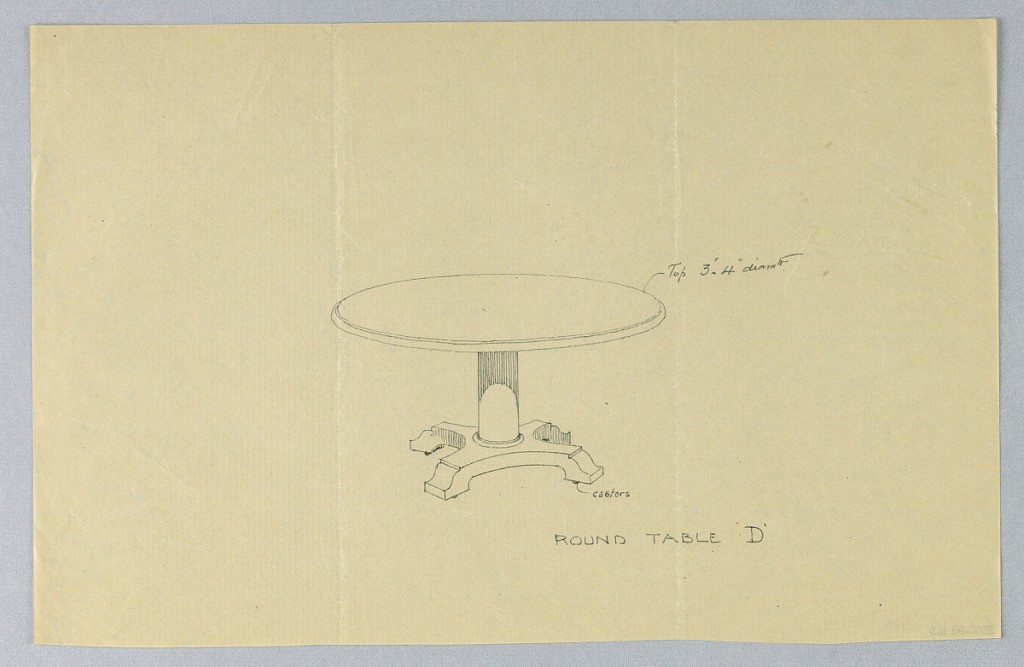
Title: Design for Round Table "D"
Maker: A.N. Davenport Co.
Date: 1900–05
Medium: Graphite on thin cream paper
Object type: Drawing
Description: Round molded top raised on plain columnar support with concentric moldings around bottom, sitting atop "X"-shaped molded base terminating in 4 bracket feet on casters.